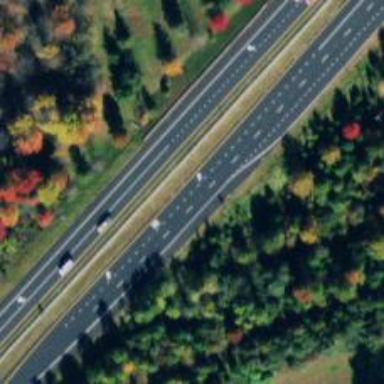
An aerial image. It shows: Trunk highway with expressway features.